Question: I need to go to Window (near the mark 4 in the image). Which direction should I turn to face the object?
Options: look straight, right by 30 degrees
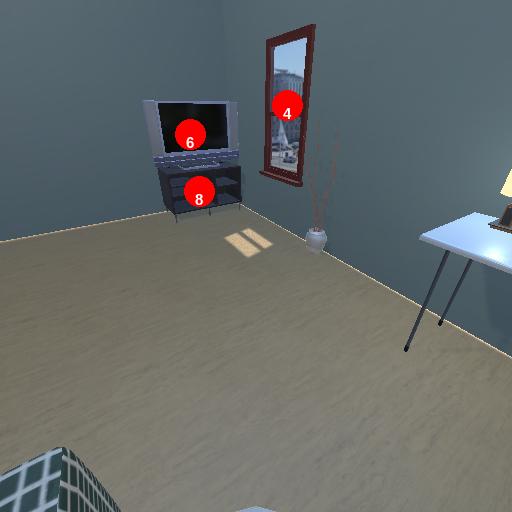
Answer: look straight